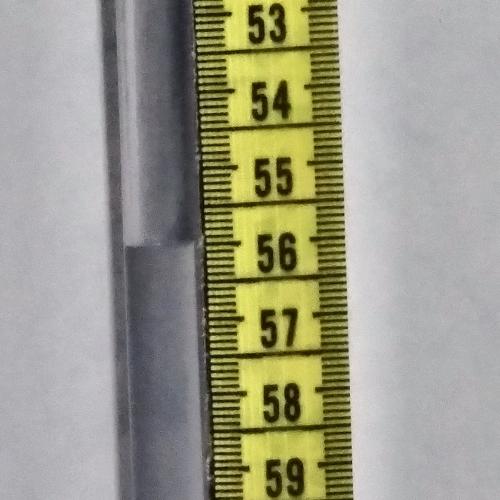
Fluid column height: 56.0 cm